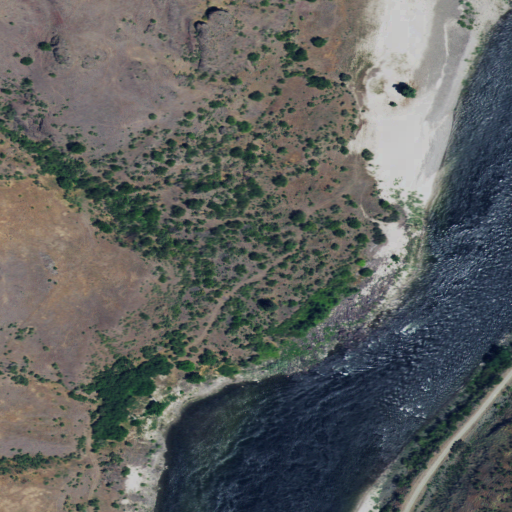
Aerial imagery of valley in Idaho named Diamond Drill Canyon containing grassland, shrub, open water, and evergreen forest